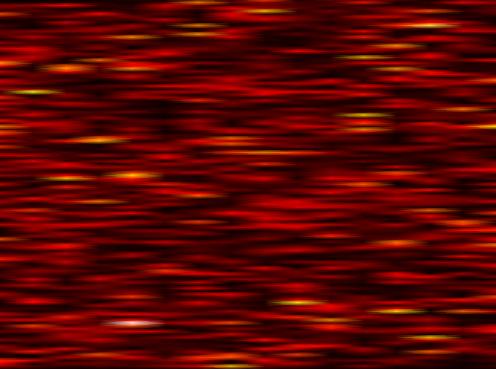
Label: FBMC